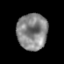
Tissue: prostate
Cell type: T cells
Senescence score: 0.3602
Nuclear area (px): 1086
Mean DAPI intensity: 134.515